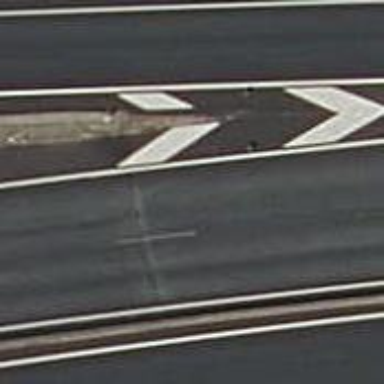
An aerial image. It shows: Asphalt motorway link.